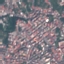
Label: Residential